Question: I'm trying to do on Android something like IOS does, which is posting a message and choosing the visibility of that post.
I'm using the follow code to update the user status, although I wanted to give the user a way to choose the visibility of that publication:
'''
GraphRequest graphRequest = new GraphRequest(loginResult.getAccessToken(),
"me/feed", param, HttpMethod.POST,
new GraphRequest.Callback() {
@Override
public void onCompleted(GraphResponse graphResponse) {
Log.d("post page response::", "success " + graphResponse.getRawResponse());
}
});
graphRequest.executeAsync();
'''
This is the default visibility of the publications on Facebook through the app, to accept the permission:
> publish_actions
Is there a way to call something like this choose box?

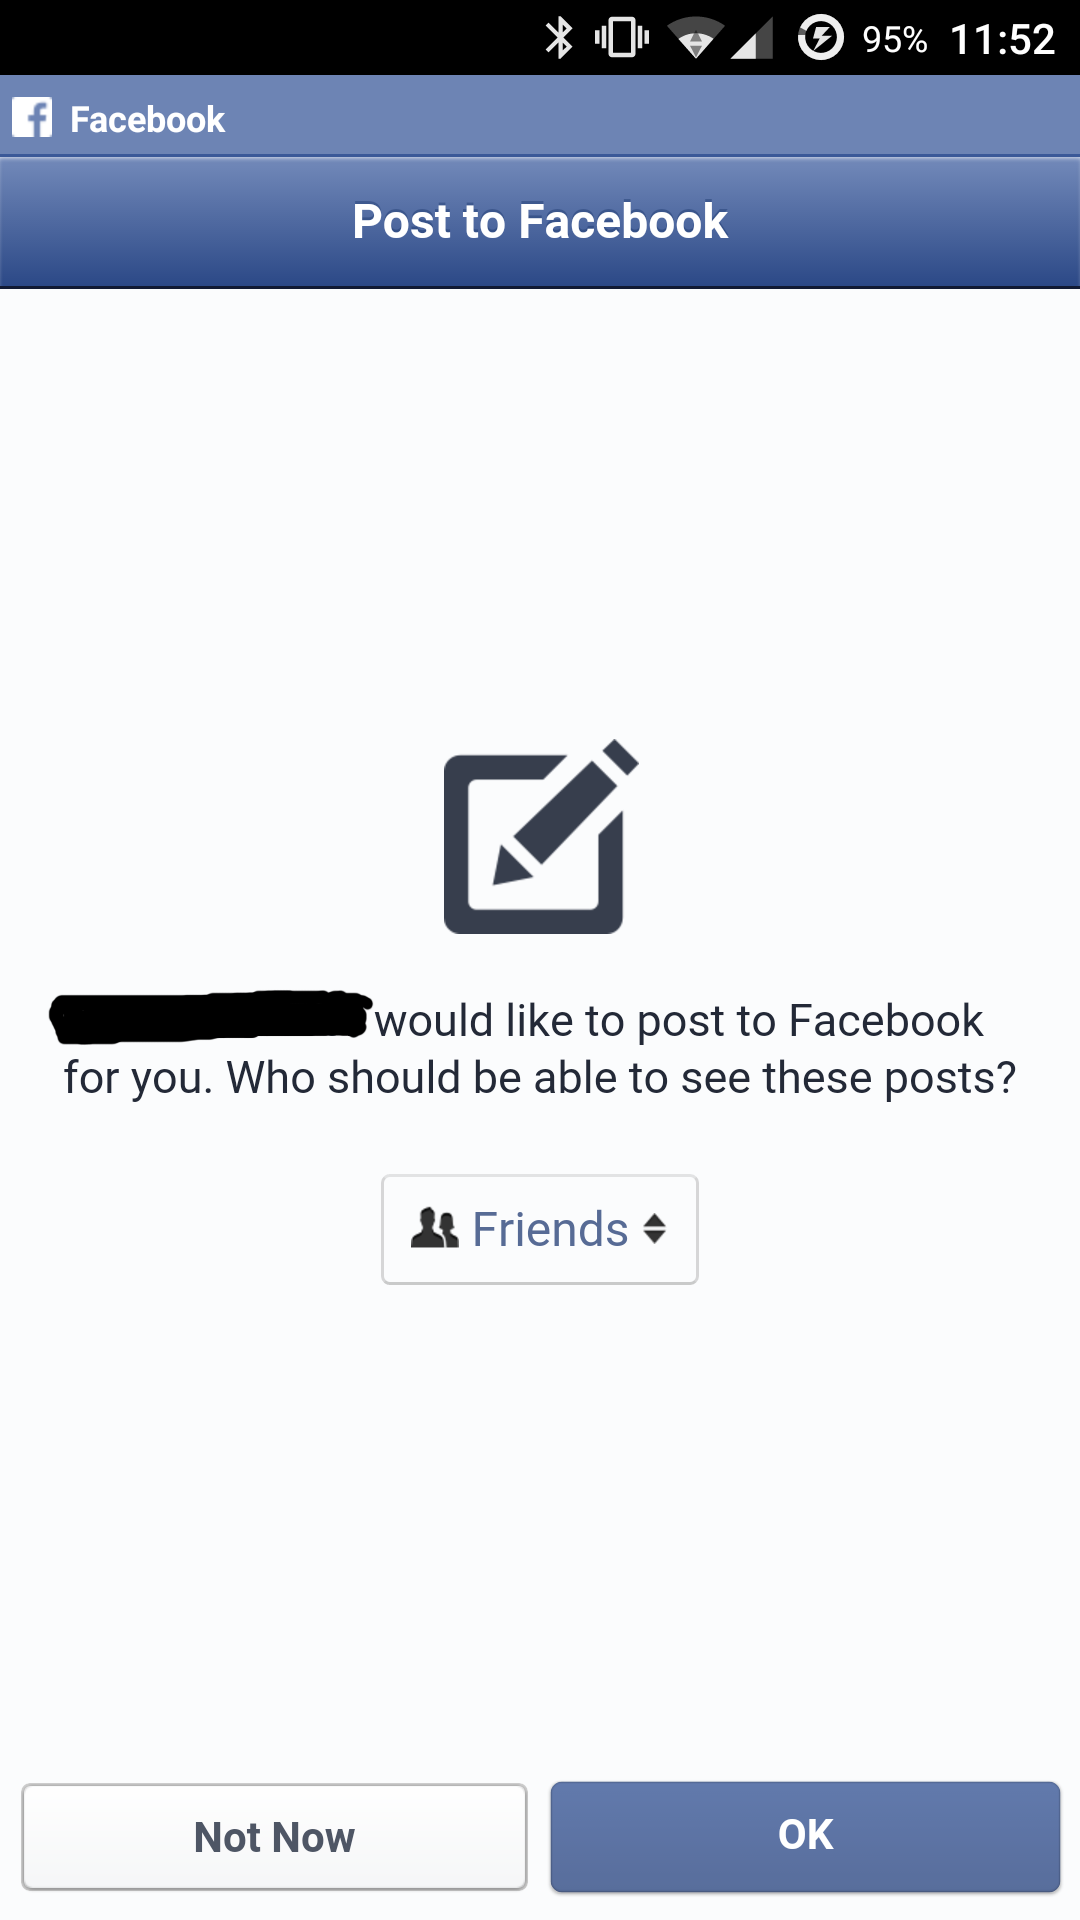
Answer: Have you looked at this doc - <URL>, specifically the fields under the Publish section.
There is a field called privacy that you can use in order to change the visibility of messages for the user. But note that it's dependent upon the value the user selects when they first grant access to the app. It's documented there - Determines the privacy settings of the post. If not supplied, this defaults to the privacy level granted to the app in the Login Dialog. This field cannot be used to set a more open privacy setting than the one granted.